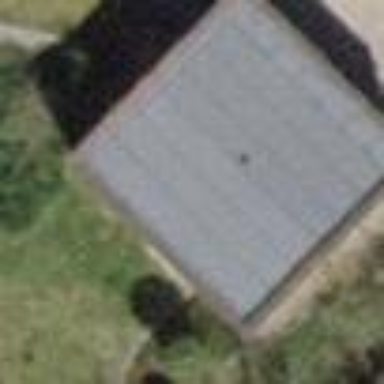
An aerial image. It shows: Garage building.